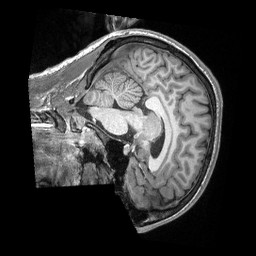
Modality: T1w
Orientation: sagittal
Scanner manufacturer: siemens
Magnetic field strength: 3 T
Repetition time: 2.3 s
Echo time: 0.00308 s